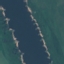
Land use / land cover: River